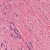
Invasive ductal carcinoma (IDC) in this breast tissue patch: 1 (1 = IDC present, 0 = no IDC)